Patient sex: F
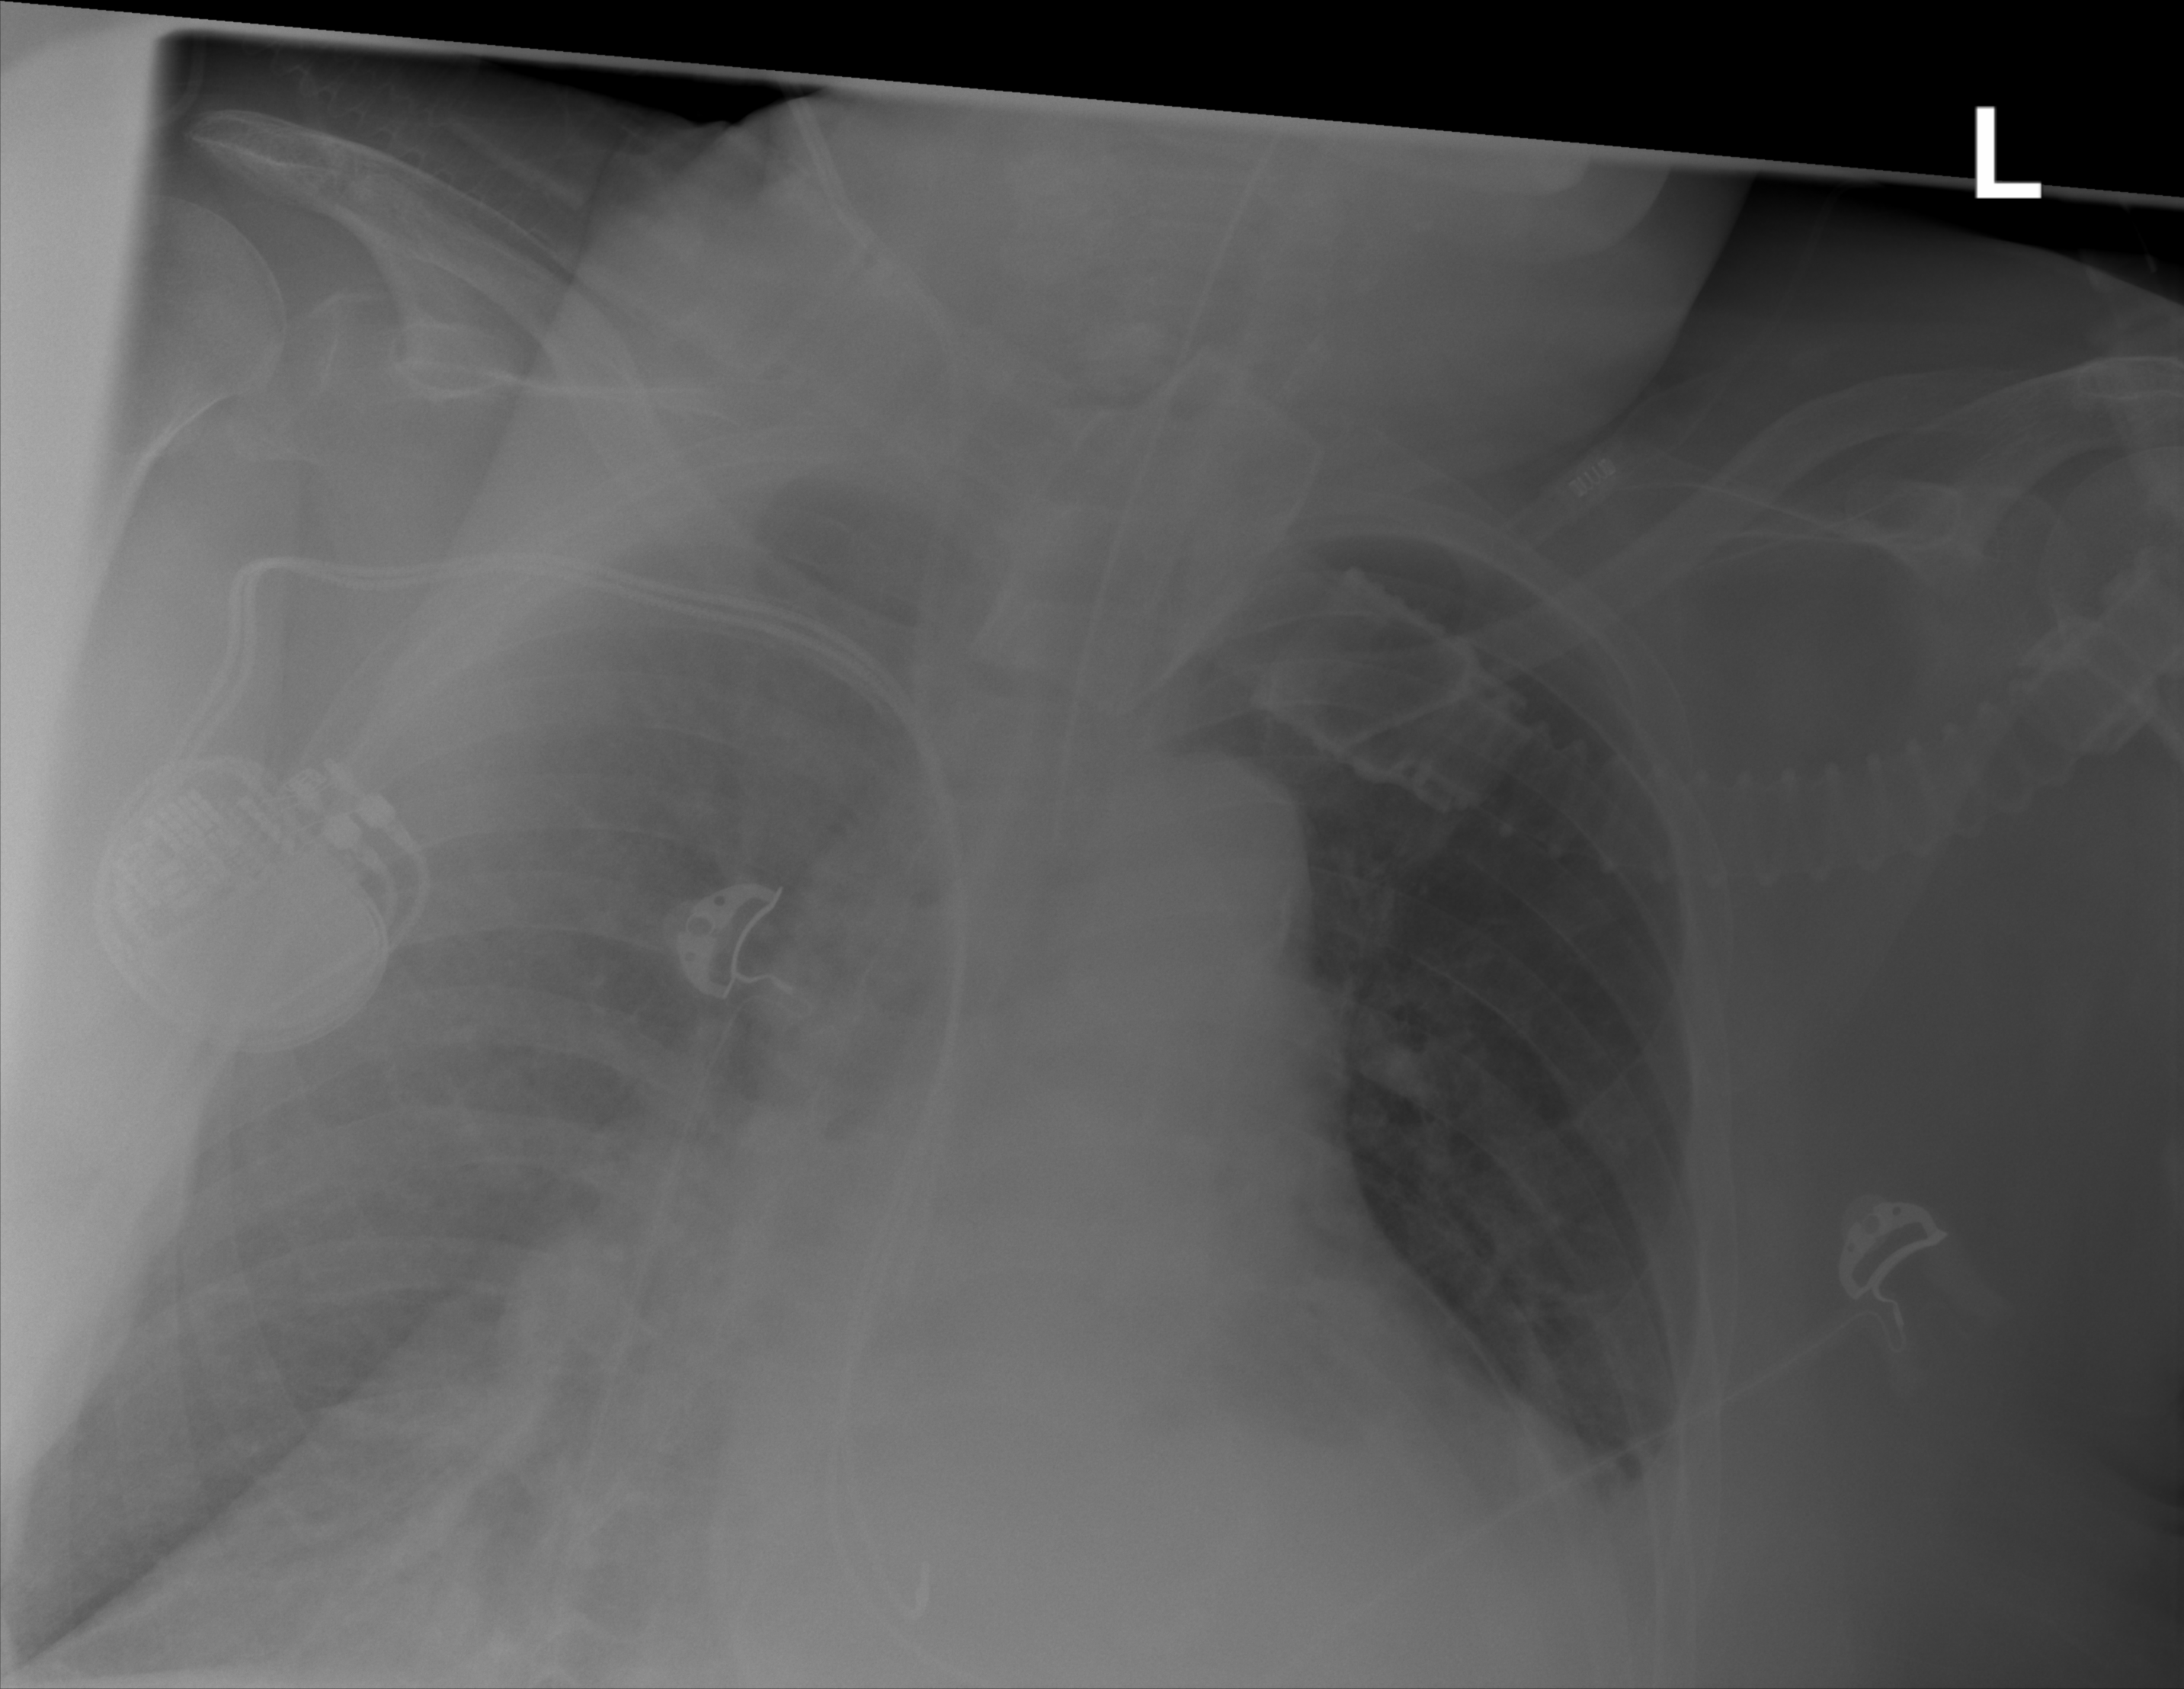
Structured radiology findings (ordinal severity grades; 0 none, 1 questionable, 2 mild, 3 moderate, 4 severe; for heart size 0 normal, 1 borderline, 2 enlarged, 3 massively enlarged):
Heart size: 2
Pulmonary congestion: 0
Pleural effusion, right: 3
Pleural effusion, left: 1
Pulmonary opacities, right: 0
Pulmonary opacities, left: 0
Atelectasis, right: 2
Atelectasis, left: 2